Question: When I change the height of 'inputAccessoryView' in iOS 8, the inputAccessoryView not go to the right origin, but covers the keyboard.

Here are some code snippets:
# in table view controller
'''
- (UIView *)inputAccessoryView {
if (!_commentInputView) {
_commentInputView = [[CommentInputView alloc] initWithFrame:CGRectMake(0, 0, [self width], 41)];
[_commentInputView setPlaceholder:NSLocalizedString(@"Comment", nil) andButtonTitle:NSLocalizedString(@"Send", nil)];
[_commentInputView setBackgroundColor:[UIColor whiteColor]];
_commentInputView.hidden = YES;
_commentInputView.autoresizingMask = UIViewAutoresizingFlexibleHeight | UIViewAutoresizingFlexibleBottomMargin;
}
return _commentInputView;
}
'''
# in CommentInputView
'''
#when the textview change height
- (void)growingTextView:(HPGrowingTextView *)growingTextView willChangeHeight:(float)height {
if (height > _textView_height) {
[self setHeight:(CGRectGetHeight(self.frame) + height - _textView_height)];
[self reloadInputViews];
}
}
'''
# in UIView Category from ios-helpers
'''
- (void)setHeight: (CGFloat)heigth {
CGRect frame = self.frame;
frame.size.height = heigth;
self.frame = frame;
}
'''
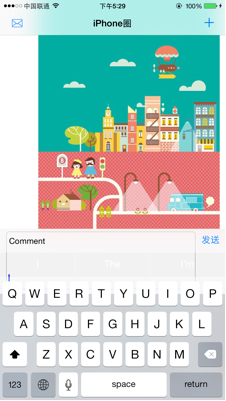
Answer: Finally, i found the answer. In ios8, apple add a NSContentSizeLayoutConstraints to inputAccessoryView and set a constant with 44. You can't remove this constaint, because ios8 use it to calculate the height of inputAccessoryView. So, the only solution is to change value of this constant.
# Example
## in ViewDidAppear
'''
- (void)viewDidAppear:(BOOL)animated {
if ([self.inputAccessoryView constraints].count > 0) {
NSLayoutConstraint *constraint = [[self.inputAccessoryView constraints] objectAtIndex:0];
constraint.constant = CommentInputViewBeginHeight;
}
}
'''
## change inputAccessoryView height when the textview height changed
'''
- (void)growingTextView:(HPGrowingTextView *)growingTextView willChangeHeight:(float)height {
NSLayoutConstraint *constraint = [[self constraints] objectAtIndex:0];
float new_height = height + _textView_vertical_gap*2;
[UIView animateWithDuration:0.2 animations:^{
constraint.constant = new_height;
} completion:^(BOOL finished) {
[self setHeight:new_height];
[self reloadInputViews];
}];
}
'''
That is.